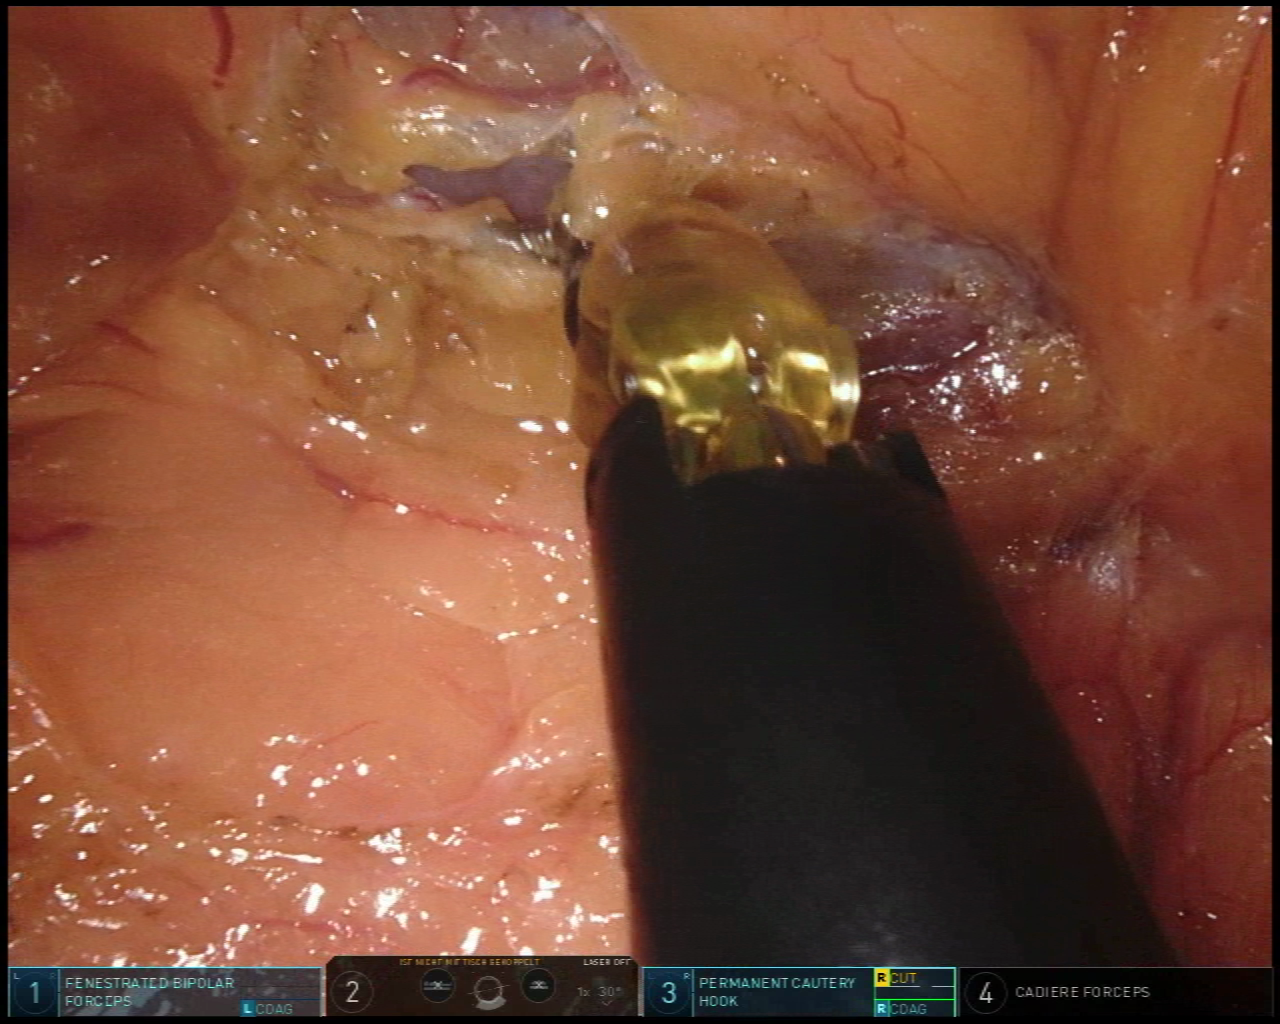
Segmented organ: spleen
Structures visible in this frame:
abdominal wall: no
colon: no
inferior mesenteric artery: no
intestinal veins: no
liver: no
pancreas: no
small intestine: no
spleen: yes
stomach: no
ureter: no
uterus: no
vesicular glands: no